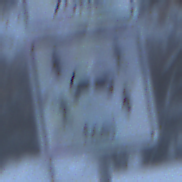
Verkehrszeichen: CarsharingfahrzeugeFrei
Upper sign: BeginnEingeschraenktesHalteverbotZone
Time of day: Midday
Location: Outdoor (Nature)
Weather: Overcast
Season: Winter
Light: Natural